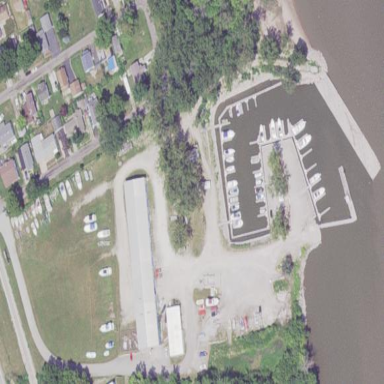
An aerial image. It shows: Boat shop located by the waterway in boatyard.